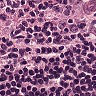
Metastatic tissue present: no